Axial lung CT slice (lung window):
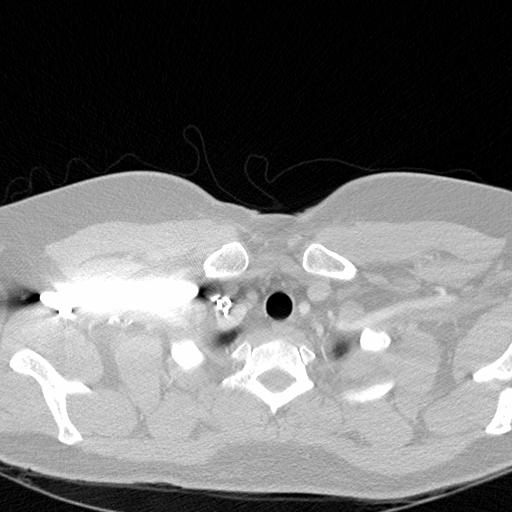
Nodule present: no